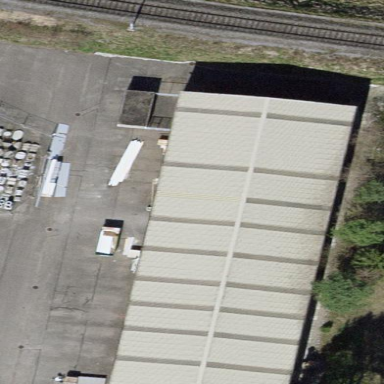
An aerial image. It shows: Industrial building.